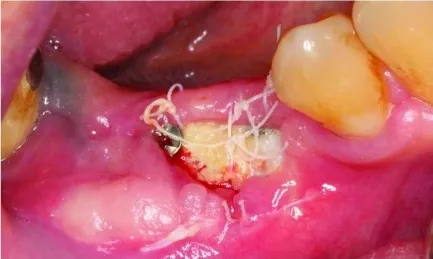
The patient at 1 week after membrane covering surgery.
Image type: pathology (fish)